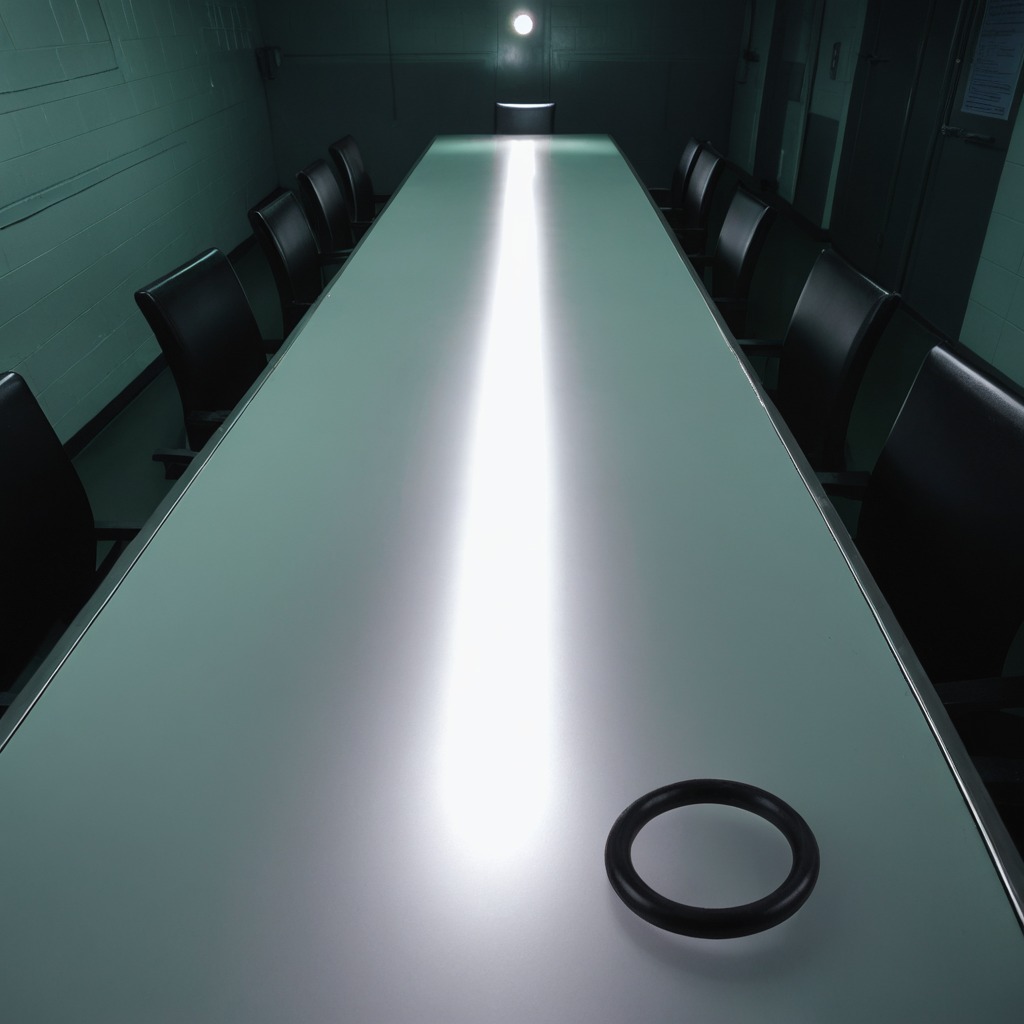
A rubber O-ring is lying on a clean empty table in a railway signal maintenance room lit by harsh overhead fluorescents.